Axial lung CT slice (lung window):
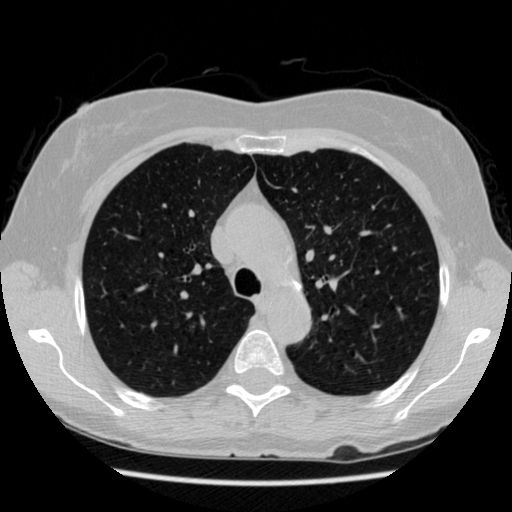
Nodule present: no